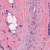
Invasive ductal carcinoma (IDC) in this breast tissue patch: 1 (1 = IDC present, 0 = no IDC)